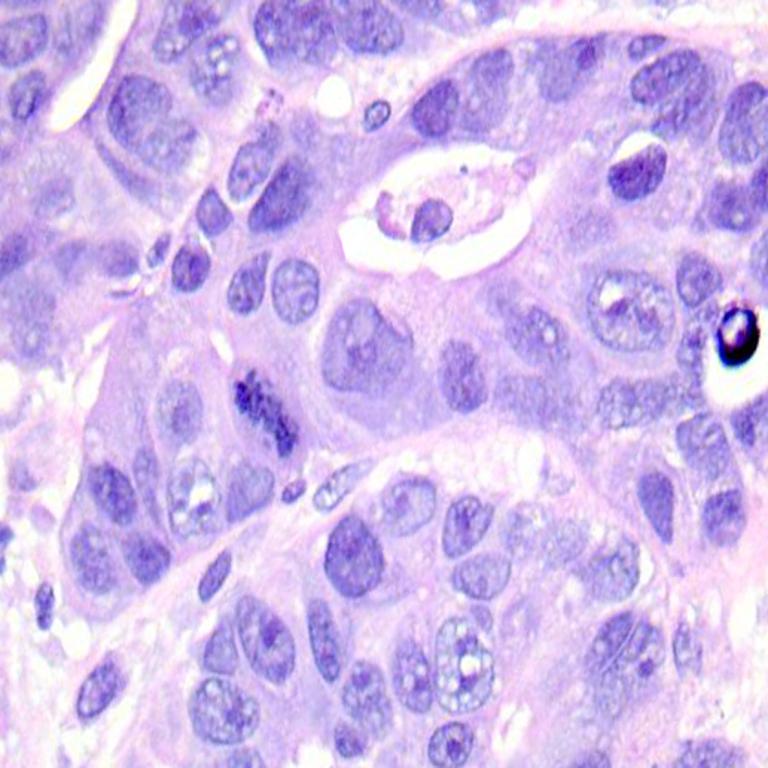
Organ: colon
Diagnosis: adenocarcinomas